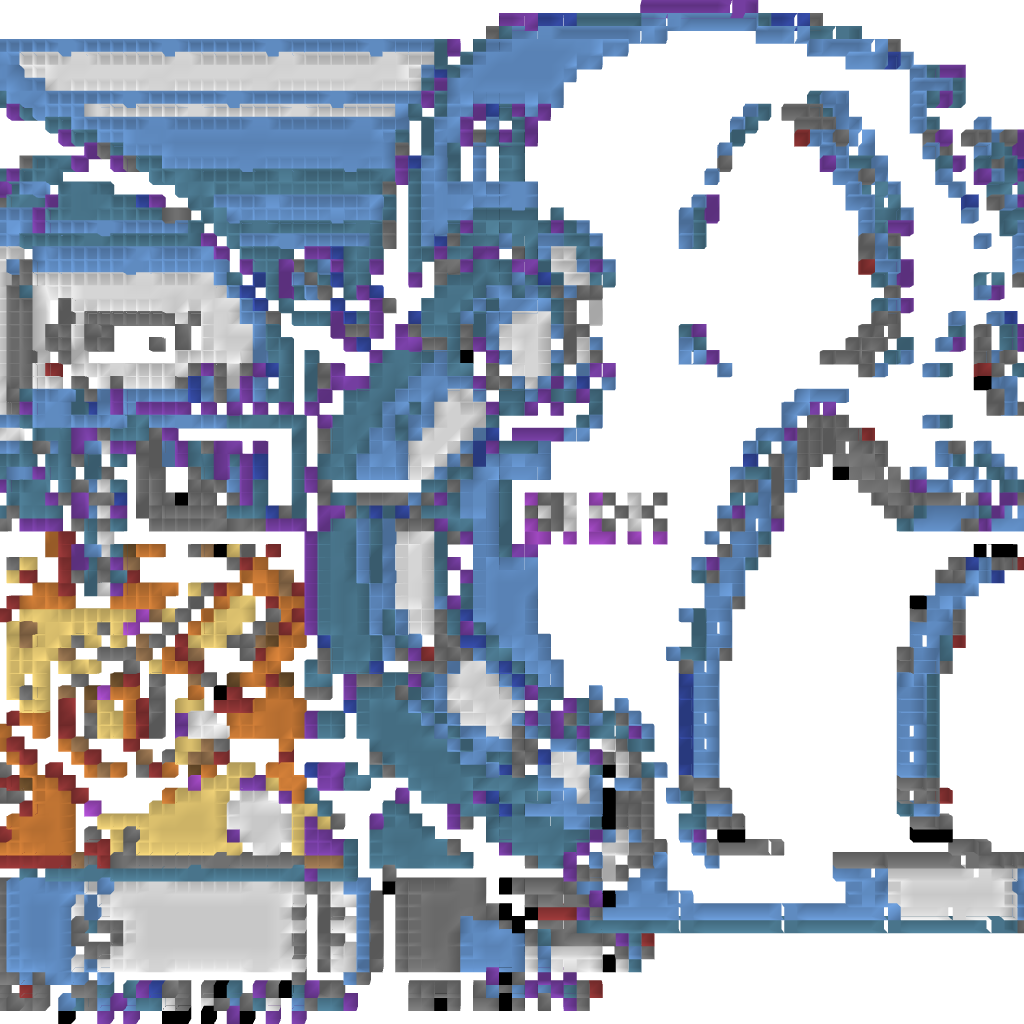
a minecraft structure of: Wily Machine #4 (ErnieCIII) bad low quality